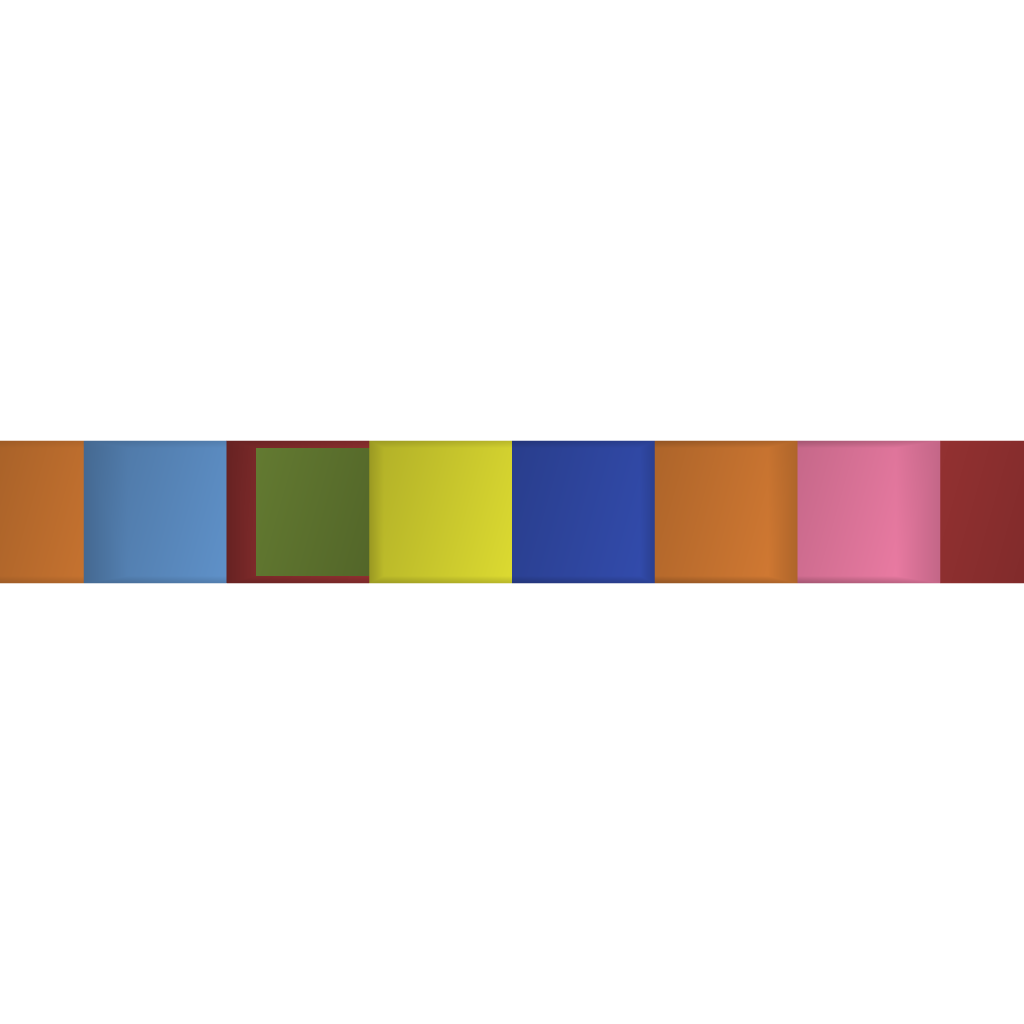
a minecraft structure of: Lake house